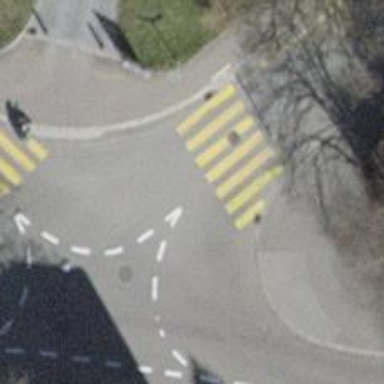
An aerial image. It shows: Uncontrolled zebra crossing.